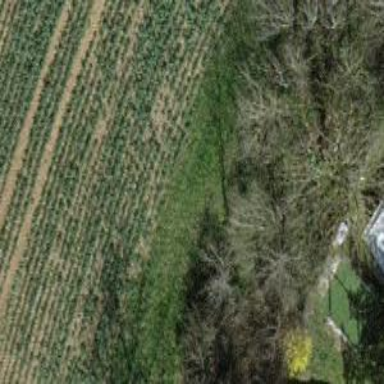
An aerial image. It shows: Tree with mixed leaves.